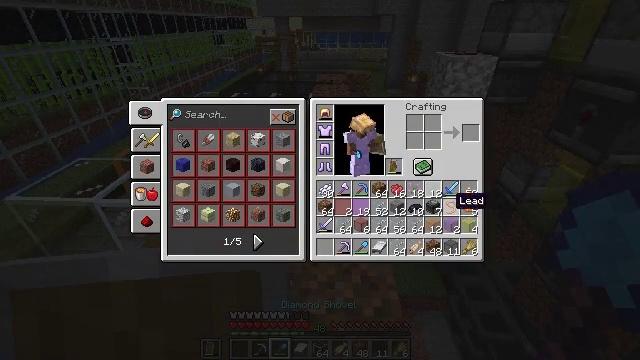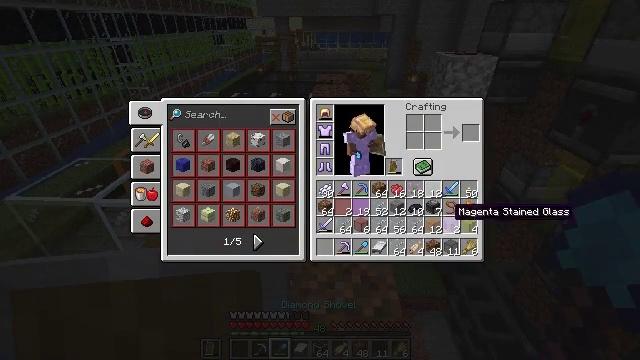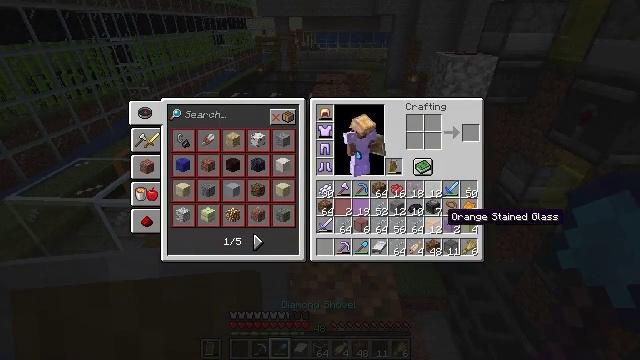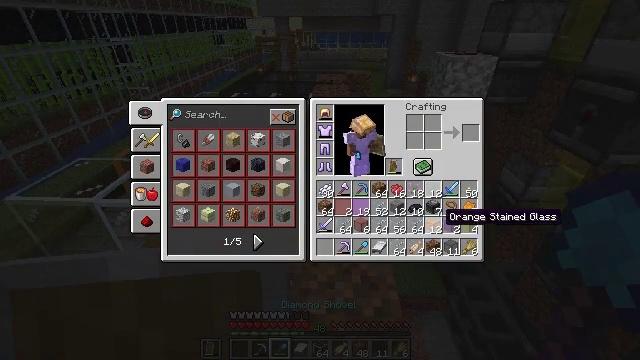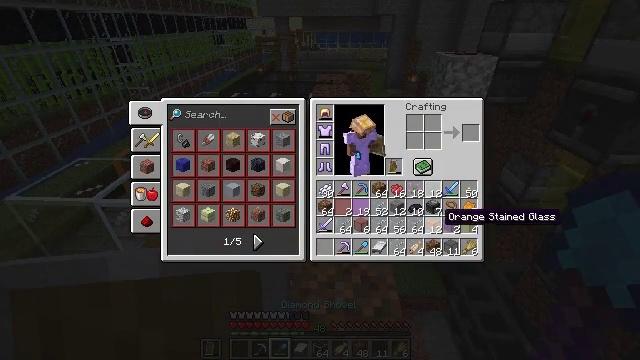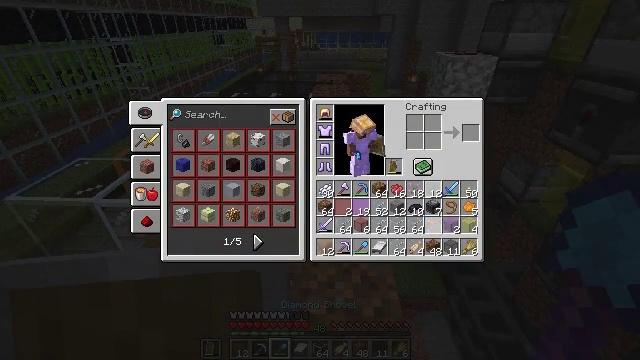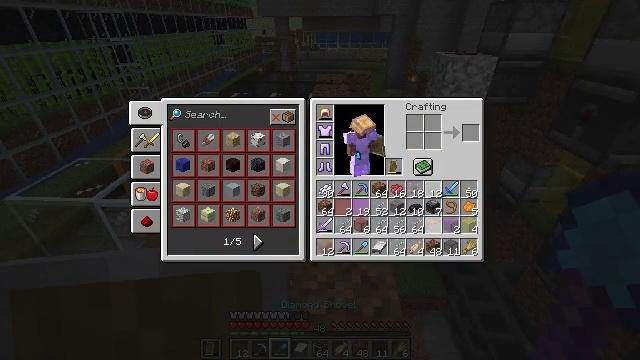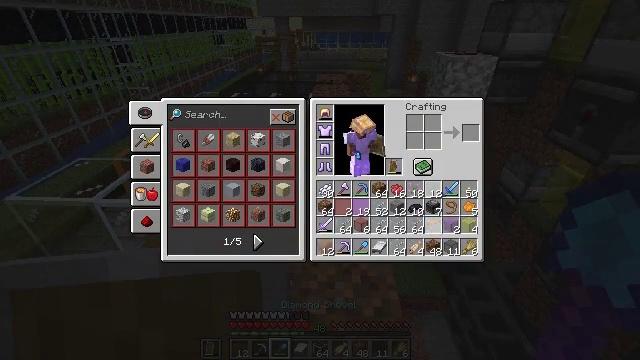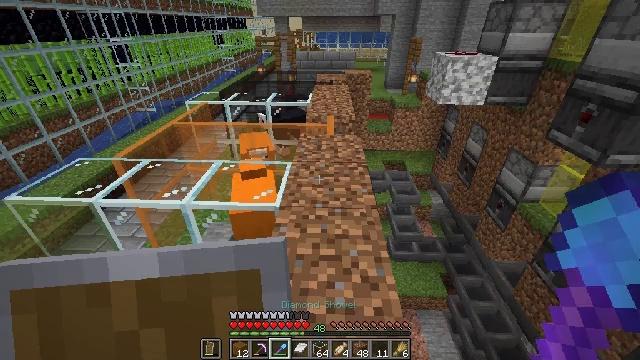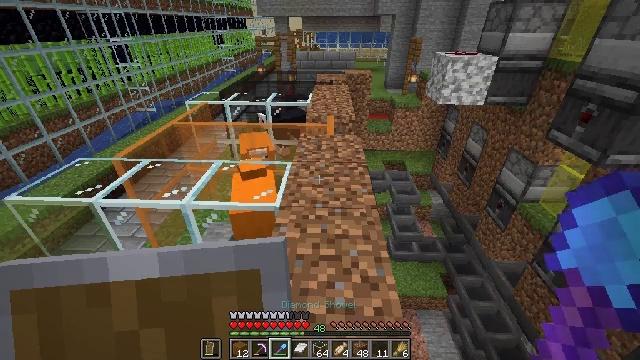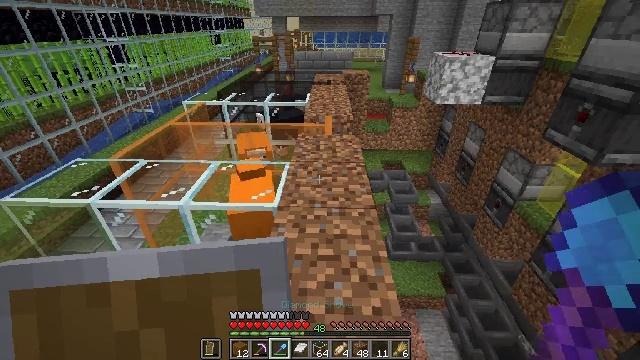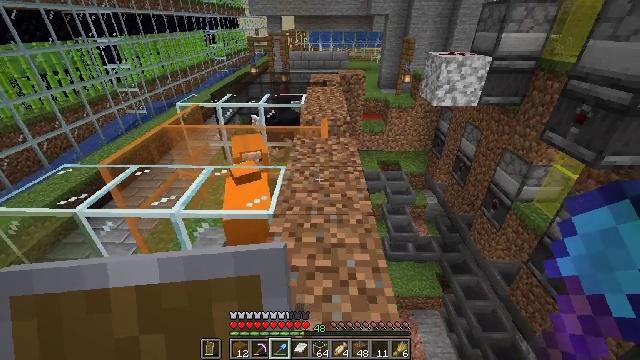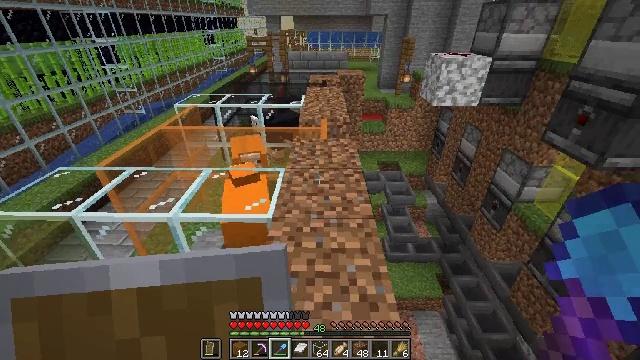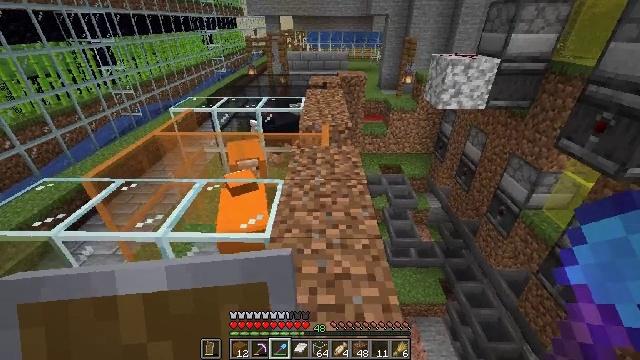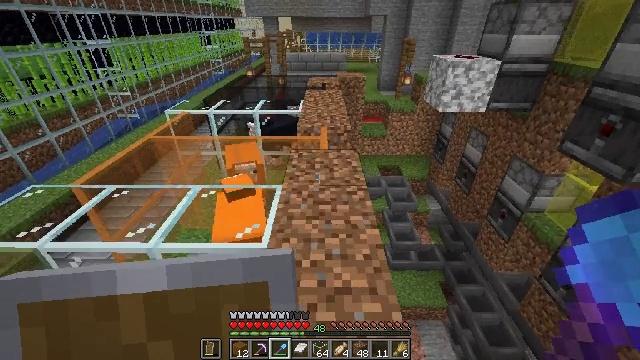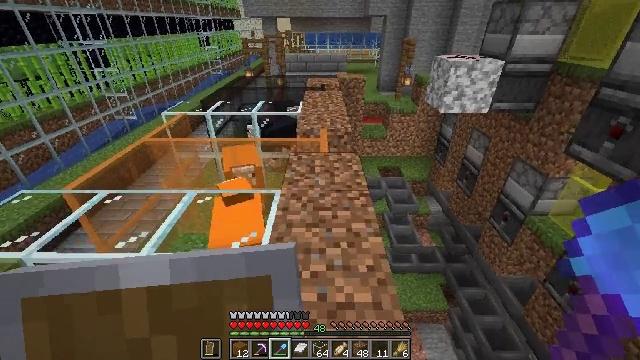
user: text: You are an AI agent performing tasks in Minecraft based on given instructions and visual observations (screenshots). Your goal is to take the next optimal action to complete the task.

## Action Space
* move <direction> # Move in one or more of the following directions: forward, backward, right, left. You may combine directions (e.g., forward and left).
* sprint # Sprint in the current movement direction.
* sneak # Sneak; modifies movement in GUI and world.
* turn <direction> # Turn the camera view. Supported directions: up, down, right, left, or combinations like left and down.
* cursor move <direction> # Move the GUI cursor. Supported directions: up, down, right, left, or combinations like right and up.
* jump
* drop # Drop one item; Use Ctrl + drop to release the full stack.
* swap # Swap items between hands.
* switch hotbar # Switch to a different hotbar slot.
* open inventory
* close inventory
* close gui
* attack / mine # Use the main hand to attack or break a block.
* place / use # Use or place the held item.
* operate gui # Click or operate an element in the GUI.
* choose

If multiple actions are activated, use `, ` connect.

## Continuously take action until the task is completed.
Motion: motion action
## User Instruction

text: Retrieve the orange stained glass pane from a structure.
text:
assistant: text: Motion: sneak, cursor move down
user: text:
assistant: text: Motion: sneak, cursor move left
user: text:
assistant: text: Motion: sneak
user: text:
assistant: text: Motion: sneak
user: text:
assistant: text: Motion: sneak, choose
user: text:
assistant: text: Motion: sneak, choose
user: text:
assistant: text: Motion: sneak
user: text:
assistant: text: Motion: sneak
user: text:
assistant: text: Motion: close gui
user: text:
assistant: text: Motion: no_op
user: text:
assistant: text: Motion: move forward
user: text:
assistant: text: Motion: move forward
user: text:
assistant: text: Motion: move forward
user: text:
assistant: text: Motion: no_op
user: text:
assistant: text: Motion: move forward
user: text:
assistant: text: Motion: move forward
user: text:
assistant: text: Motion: move forward
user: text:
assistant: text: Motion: move forward, turn right
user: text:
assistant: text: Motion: move forward, turn right and down
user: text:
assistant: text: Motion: move forward, turn down
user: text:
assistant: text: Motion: move forward, turn down
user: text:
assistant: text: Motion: move forward, turn down
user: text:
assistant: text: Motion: move forward, turn left and down
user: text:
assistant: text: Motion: move forward, turn left and down
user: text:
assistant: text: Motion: move forward, turn left and down
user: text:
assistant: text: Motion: move forward, turn left and down
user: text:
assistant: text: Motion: turn left and down
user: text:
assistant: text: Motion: turn left and down
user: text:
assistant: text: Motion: turn left
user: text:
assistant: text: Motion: no_op